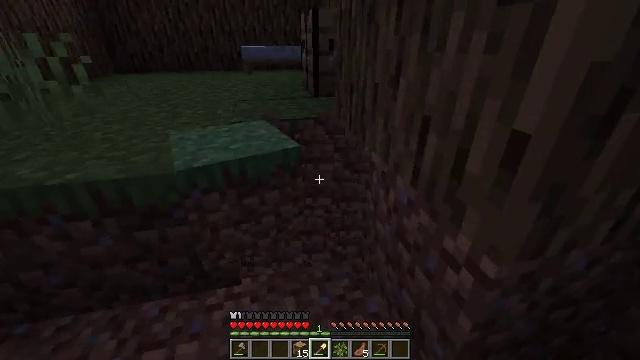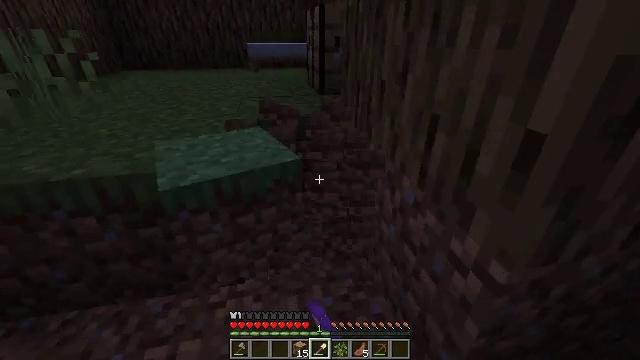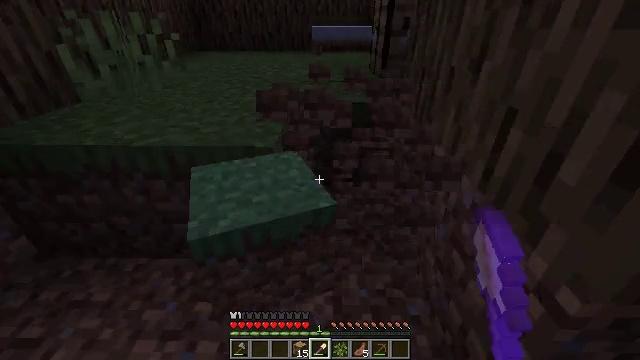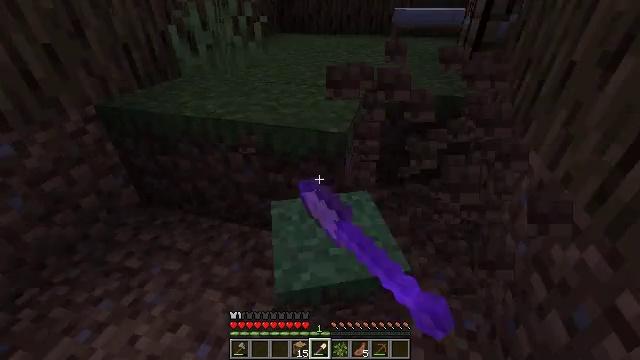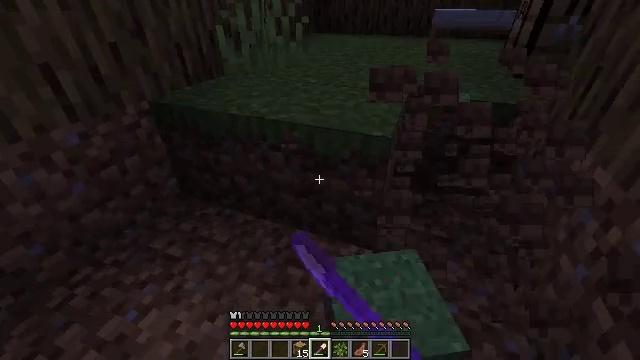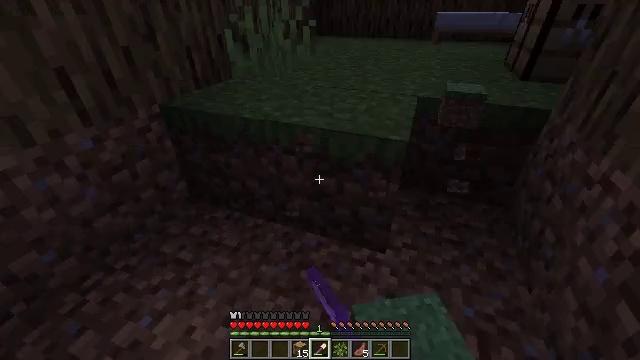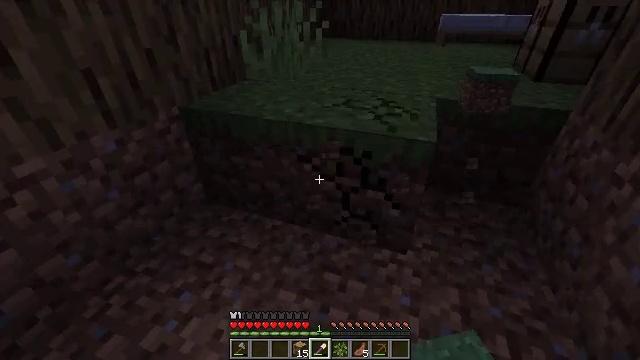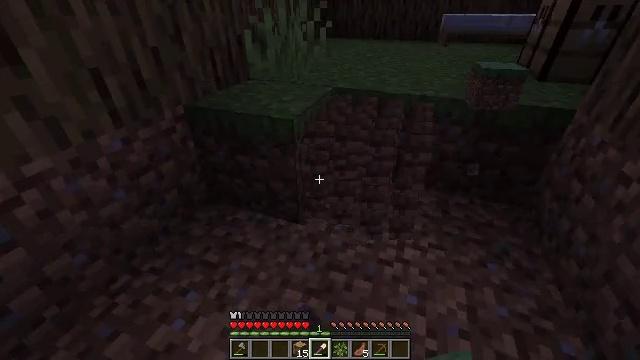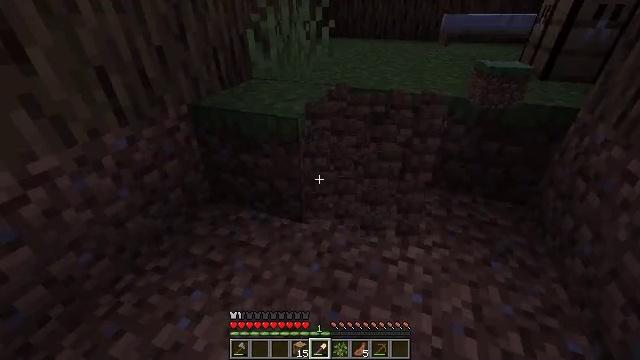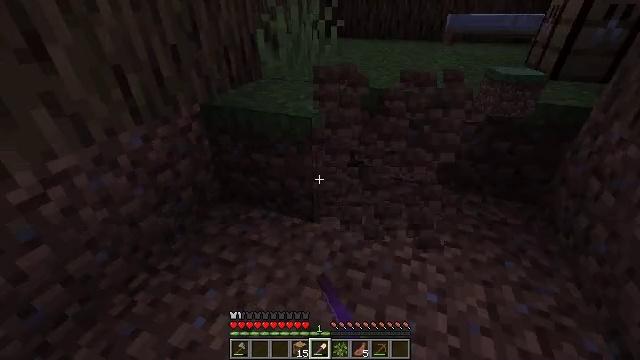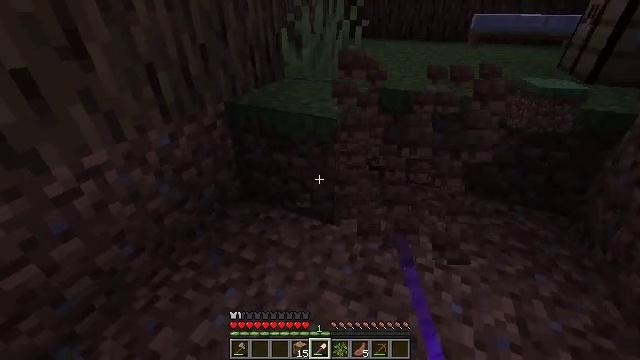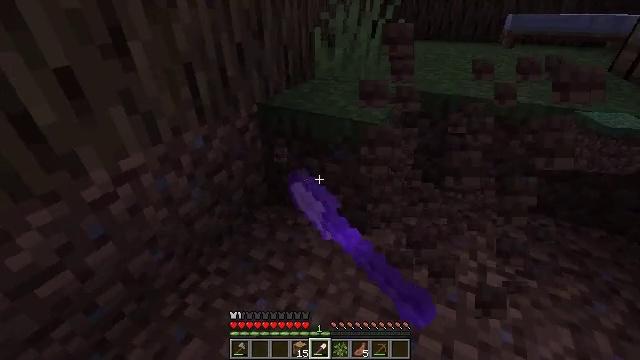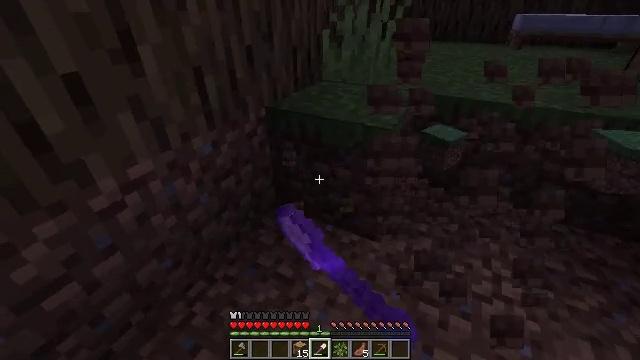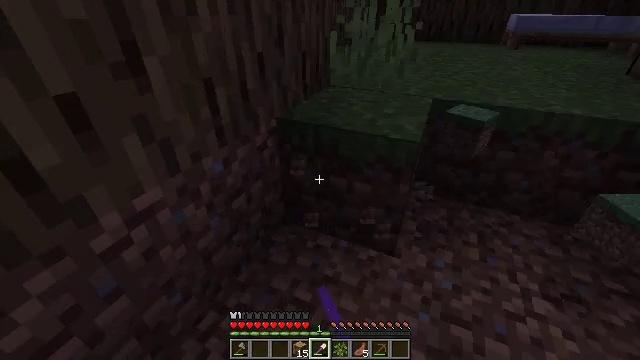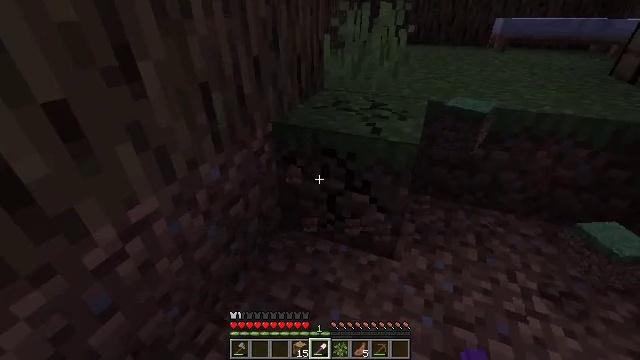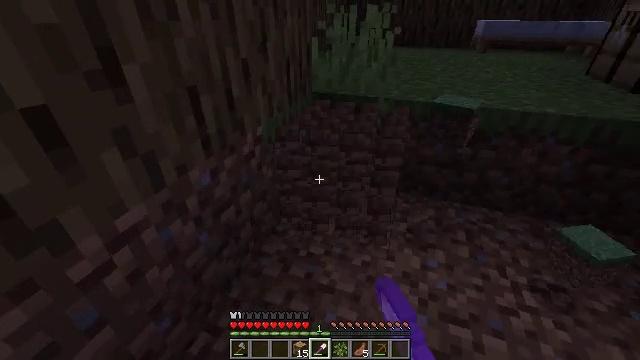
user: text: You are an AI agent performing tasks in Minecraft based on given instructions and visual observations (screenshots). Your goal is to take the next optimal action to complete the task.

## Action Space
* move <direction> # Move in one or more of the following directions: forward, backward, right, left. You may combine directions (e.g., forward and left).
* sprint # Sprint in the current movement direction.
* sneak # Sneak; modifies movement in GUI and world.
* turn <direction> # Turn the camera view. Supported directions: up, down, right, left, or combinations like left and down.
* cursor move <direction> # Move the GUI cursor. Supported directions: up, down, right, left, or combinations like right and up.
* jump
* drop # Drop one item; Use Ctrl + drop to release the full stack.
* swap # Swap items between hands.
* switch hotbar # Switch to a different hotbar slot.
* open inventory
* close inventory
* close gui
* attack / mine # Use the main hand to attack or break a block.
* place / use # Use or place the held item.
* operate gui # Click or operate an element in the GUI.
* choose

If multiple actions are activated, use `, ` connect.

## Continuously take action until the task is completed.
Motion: motion action
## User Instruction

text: Harvest grass block to clear the area.
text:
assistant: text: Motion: turn left, attack / mine
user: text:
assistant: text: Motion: turn left and down, attack / mine
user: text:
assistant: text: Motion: move left, turn left and down, attack / mine
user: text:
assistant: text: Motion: move left, turn left, attack / mine
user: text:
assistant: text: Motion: move left, attack / mine
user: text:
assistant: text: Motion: attack / mine
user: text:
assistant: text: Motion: attack / mine
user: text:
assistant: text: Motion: attack / mine
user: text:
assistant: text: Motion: move left, attack / mine
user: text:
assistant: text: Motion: move forward and move left, turn left, attack / mine
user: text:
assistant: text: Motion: move forward and move left, turn left, attack / mine
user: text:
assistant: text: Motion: move forward and move left, attack / mine
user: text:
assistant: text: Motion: turn right, attack / mine
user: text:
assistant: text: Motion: turn right, attack / mine
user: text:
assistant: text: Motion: turn right, attack / mine
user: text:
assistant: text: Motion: move forward, turn right, attack / mine
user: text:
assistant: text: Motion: move forward and move left, turn right and up, attack / mine
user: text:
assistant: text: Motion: move forward and move left, turn right and up, attack / mine
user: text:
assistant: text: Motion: turn right, attack / mine
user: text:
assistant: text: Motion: attack / mine
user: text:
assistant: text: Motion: attack / mine
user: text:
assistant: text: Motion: attack / mine
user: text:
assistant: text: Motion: attack / mine
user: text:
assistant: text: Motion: turn right and down, attack / mine
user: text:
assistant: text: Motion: move right, turn right, attack / mine
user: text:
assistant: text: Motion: move forward and move right, turn right, attack / mine
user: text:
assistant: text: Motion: move forward and move right, turn left, attack / mine
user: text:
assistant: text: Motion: move forward and move right, attack / mine
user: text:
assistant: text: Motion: attack / mine
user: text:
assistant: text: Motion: attack / mine